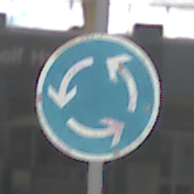
Verkehrszeichen: Kreisverkehr
Umgebung: Outdoor, Urban
Tageszeit: MorningAfternoon
Wetter: PartlyCloudy
Licht: Natural
Jahreszeit: NotSpecified
Kontrast: HighContrast